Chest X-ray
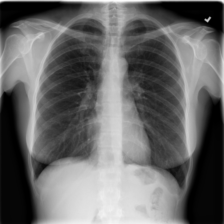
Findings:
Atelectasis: negative
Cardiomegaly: negative
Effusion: negative
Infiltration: positive
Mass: negative
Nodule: negative
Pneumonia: negative
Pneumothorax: negative
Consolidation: negative
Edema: negative
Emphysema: negative
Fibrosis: negative
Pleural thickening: negative
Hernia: negative